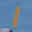
Label: 1